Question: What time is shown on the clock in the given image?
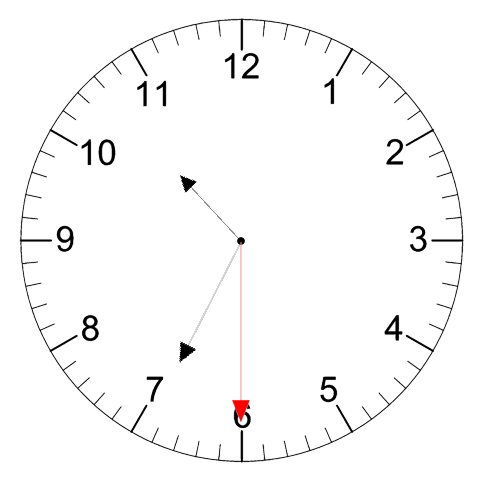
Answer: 10:34:30